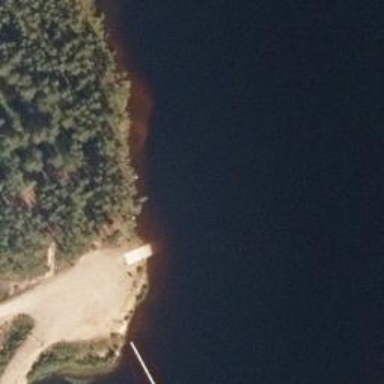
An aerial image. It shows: Slipway on leisure land.